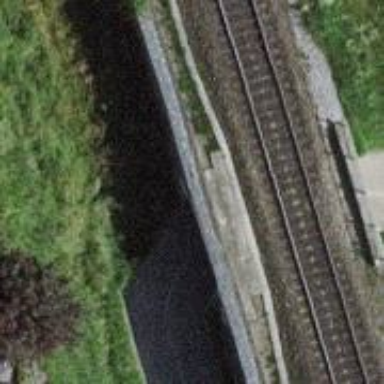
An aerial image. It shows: Concrete cycleway passing through tunnel.